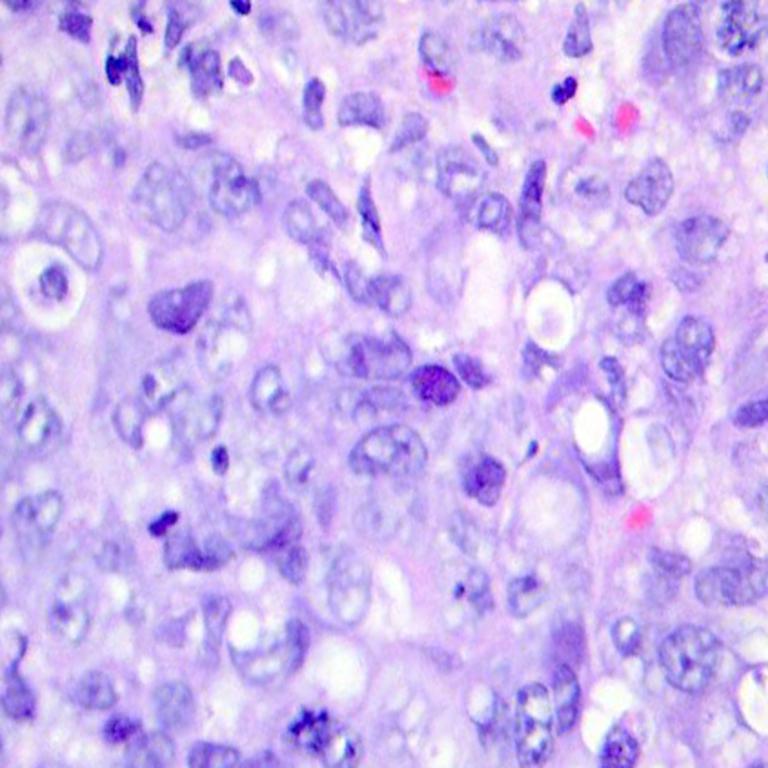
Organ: colon
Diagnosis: adenocarcinomas